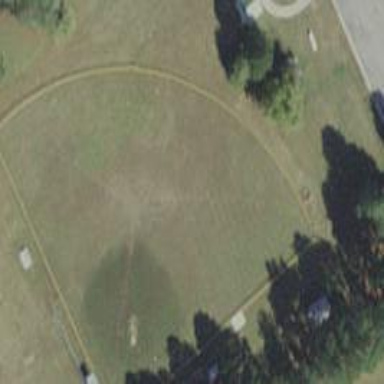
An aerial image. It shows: Softball pitch for leisure and sport activities.